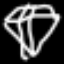
Label: diamond